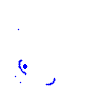
Particle: pion